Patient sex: F
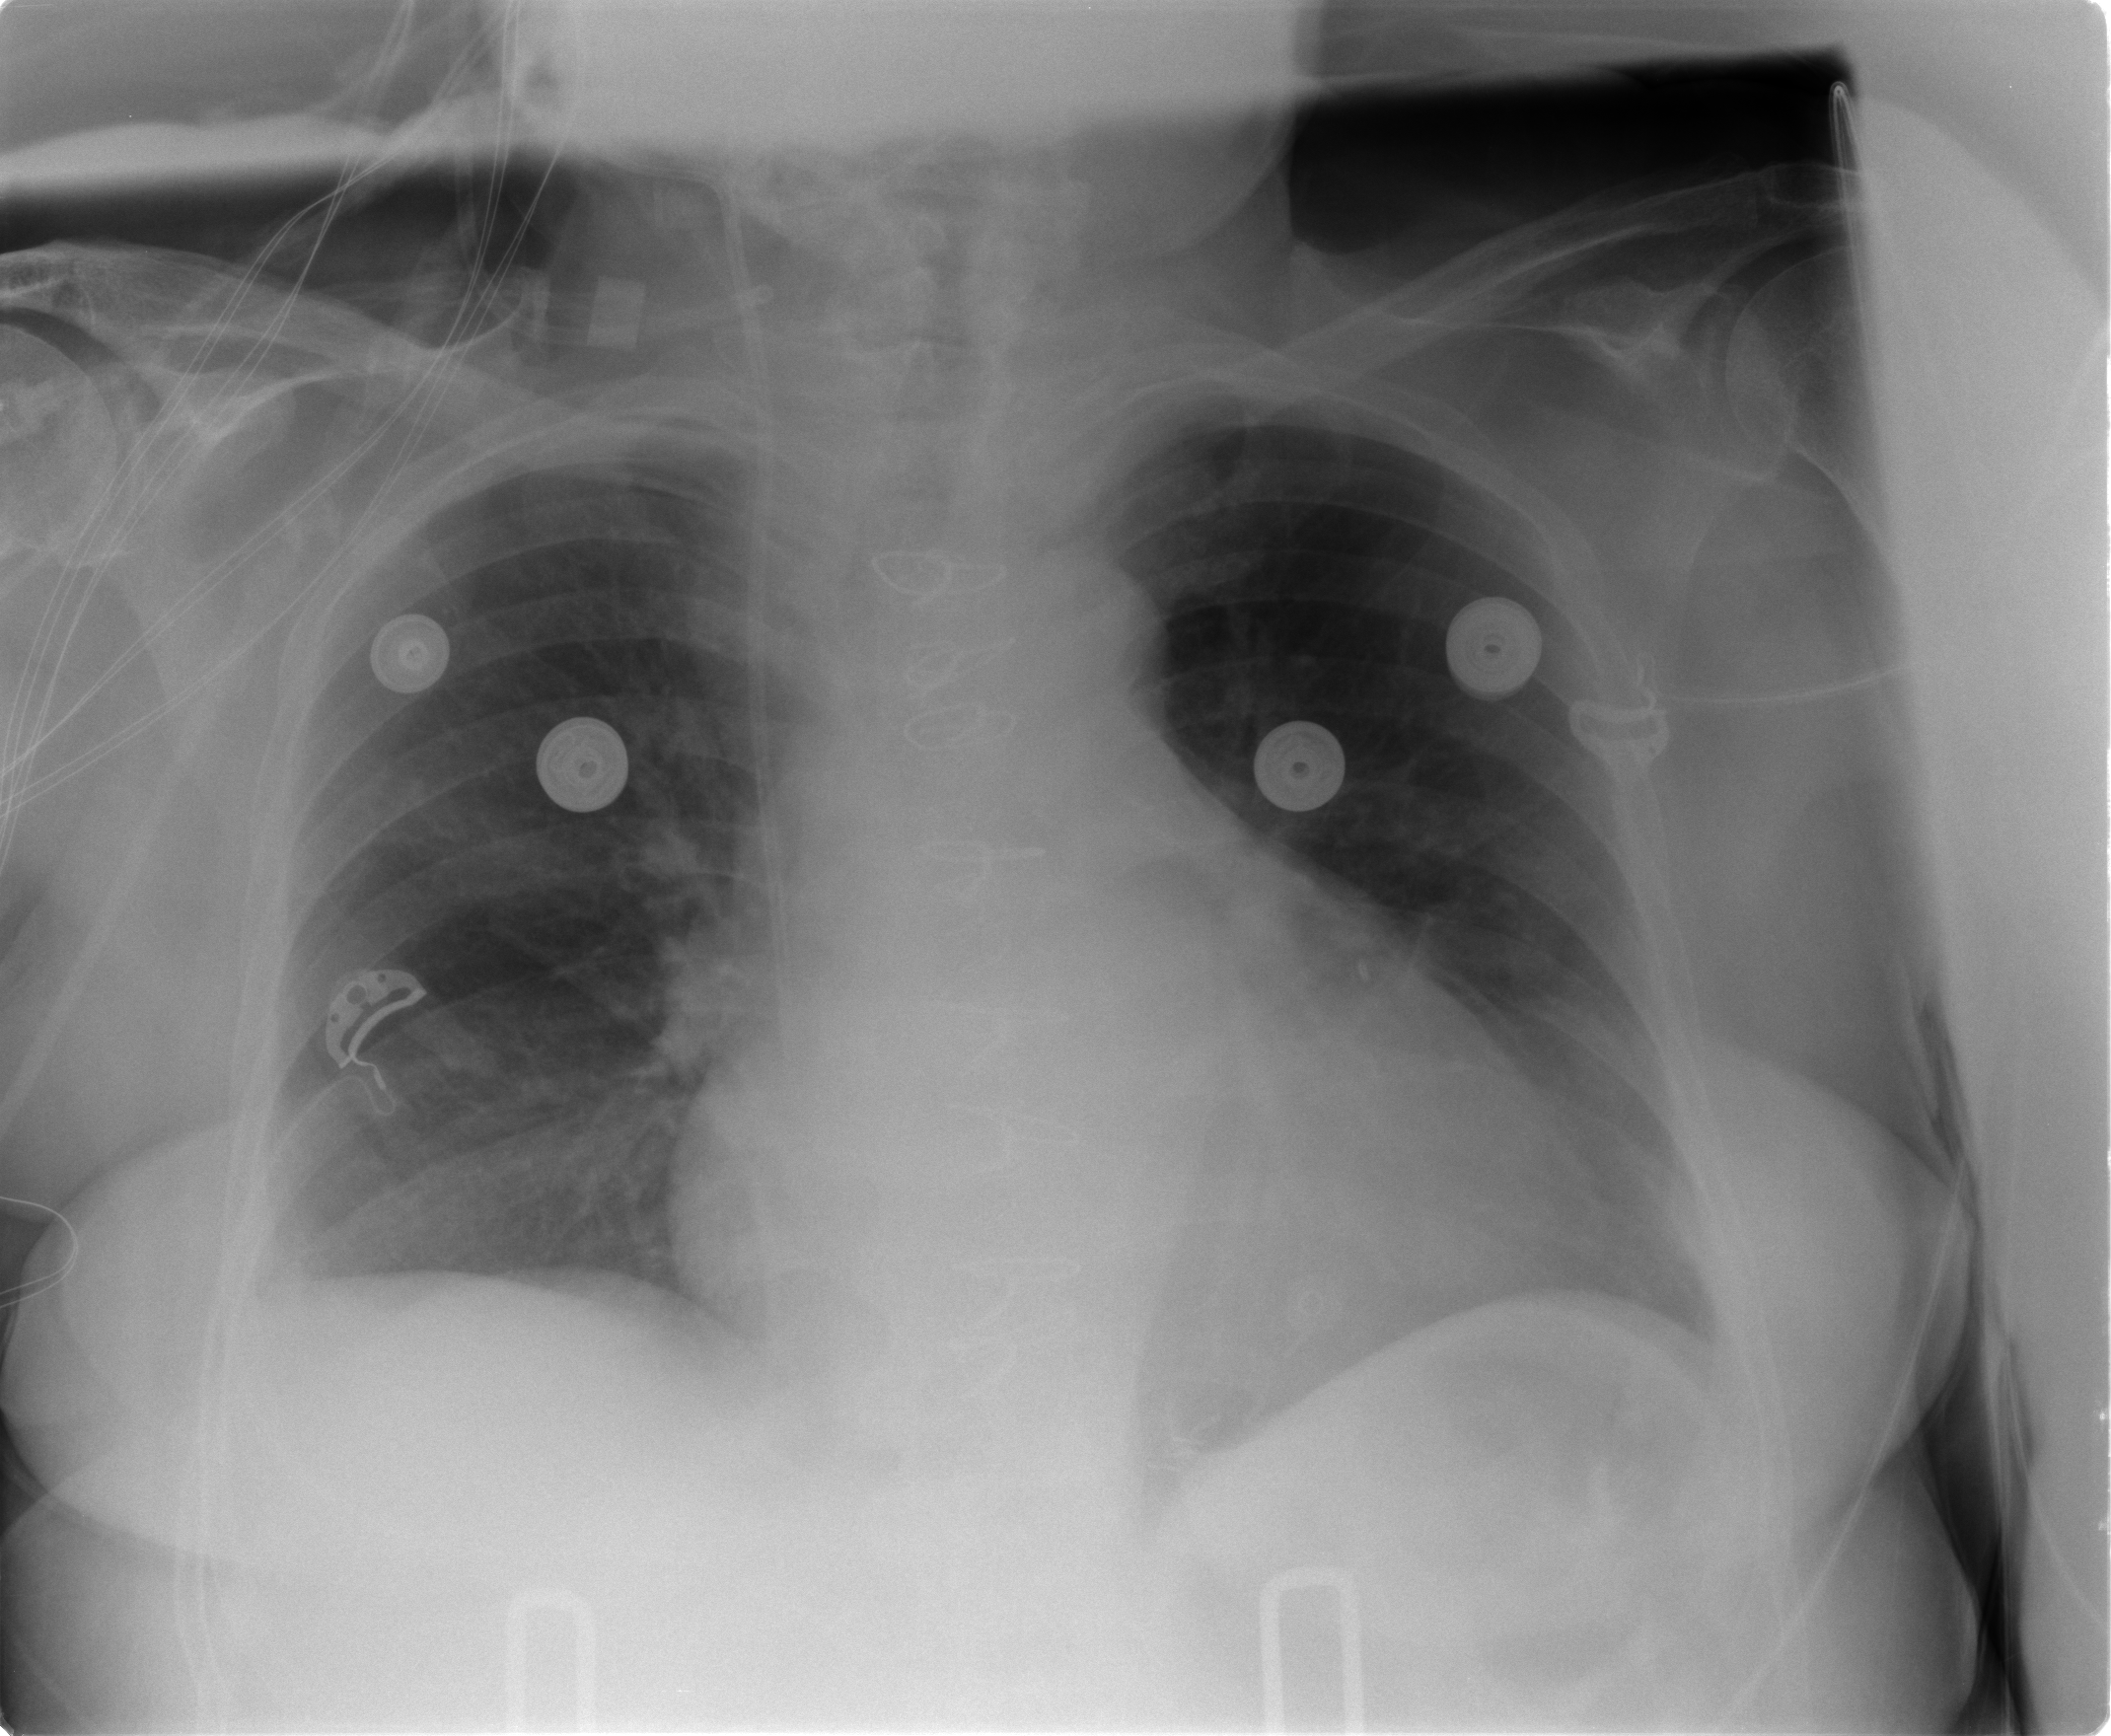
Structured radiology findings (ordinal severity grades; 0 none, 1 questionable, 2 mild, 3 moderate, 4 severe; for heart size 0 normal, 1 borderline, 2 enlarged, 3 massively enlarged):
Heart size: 2
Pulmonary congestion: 0
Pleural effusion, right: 1
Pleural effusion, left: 1
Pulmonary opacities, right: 0
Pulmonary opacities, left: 0
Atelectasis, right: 0
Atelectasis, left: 2